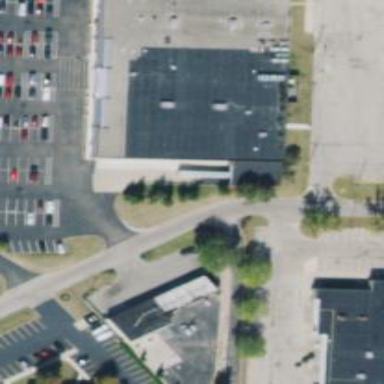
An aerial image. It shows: Supermarket building.